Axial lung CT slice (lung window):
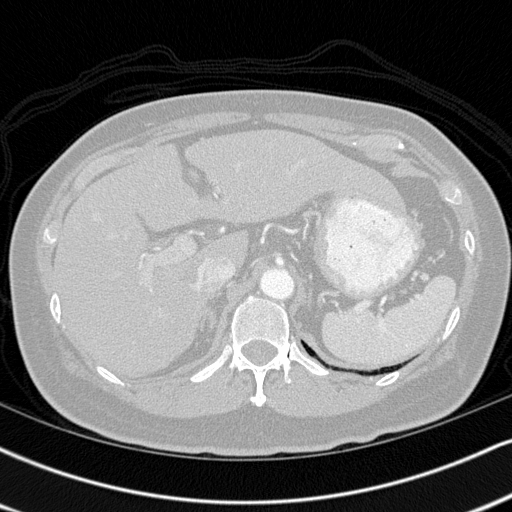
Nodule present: no